Fundus camera: zeiss
Shooting center: fovea
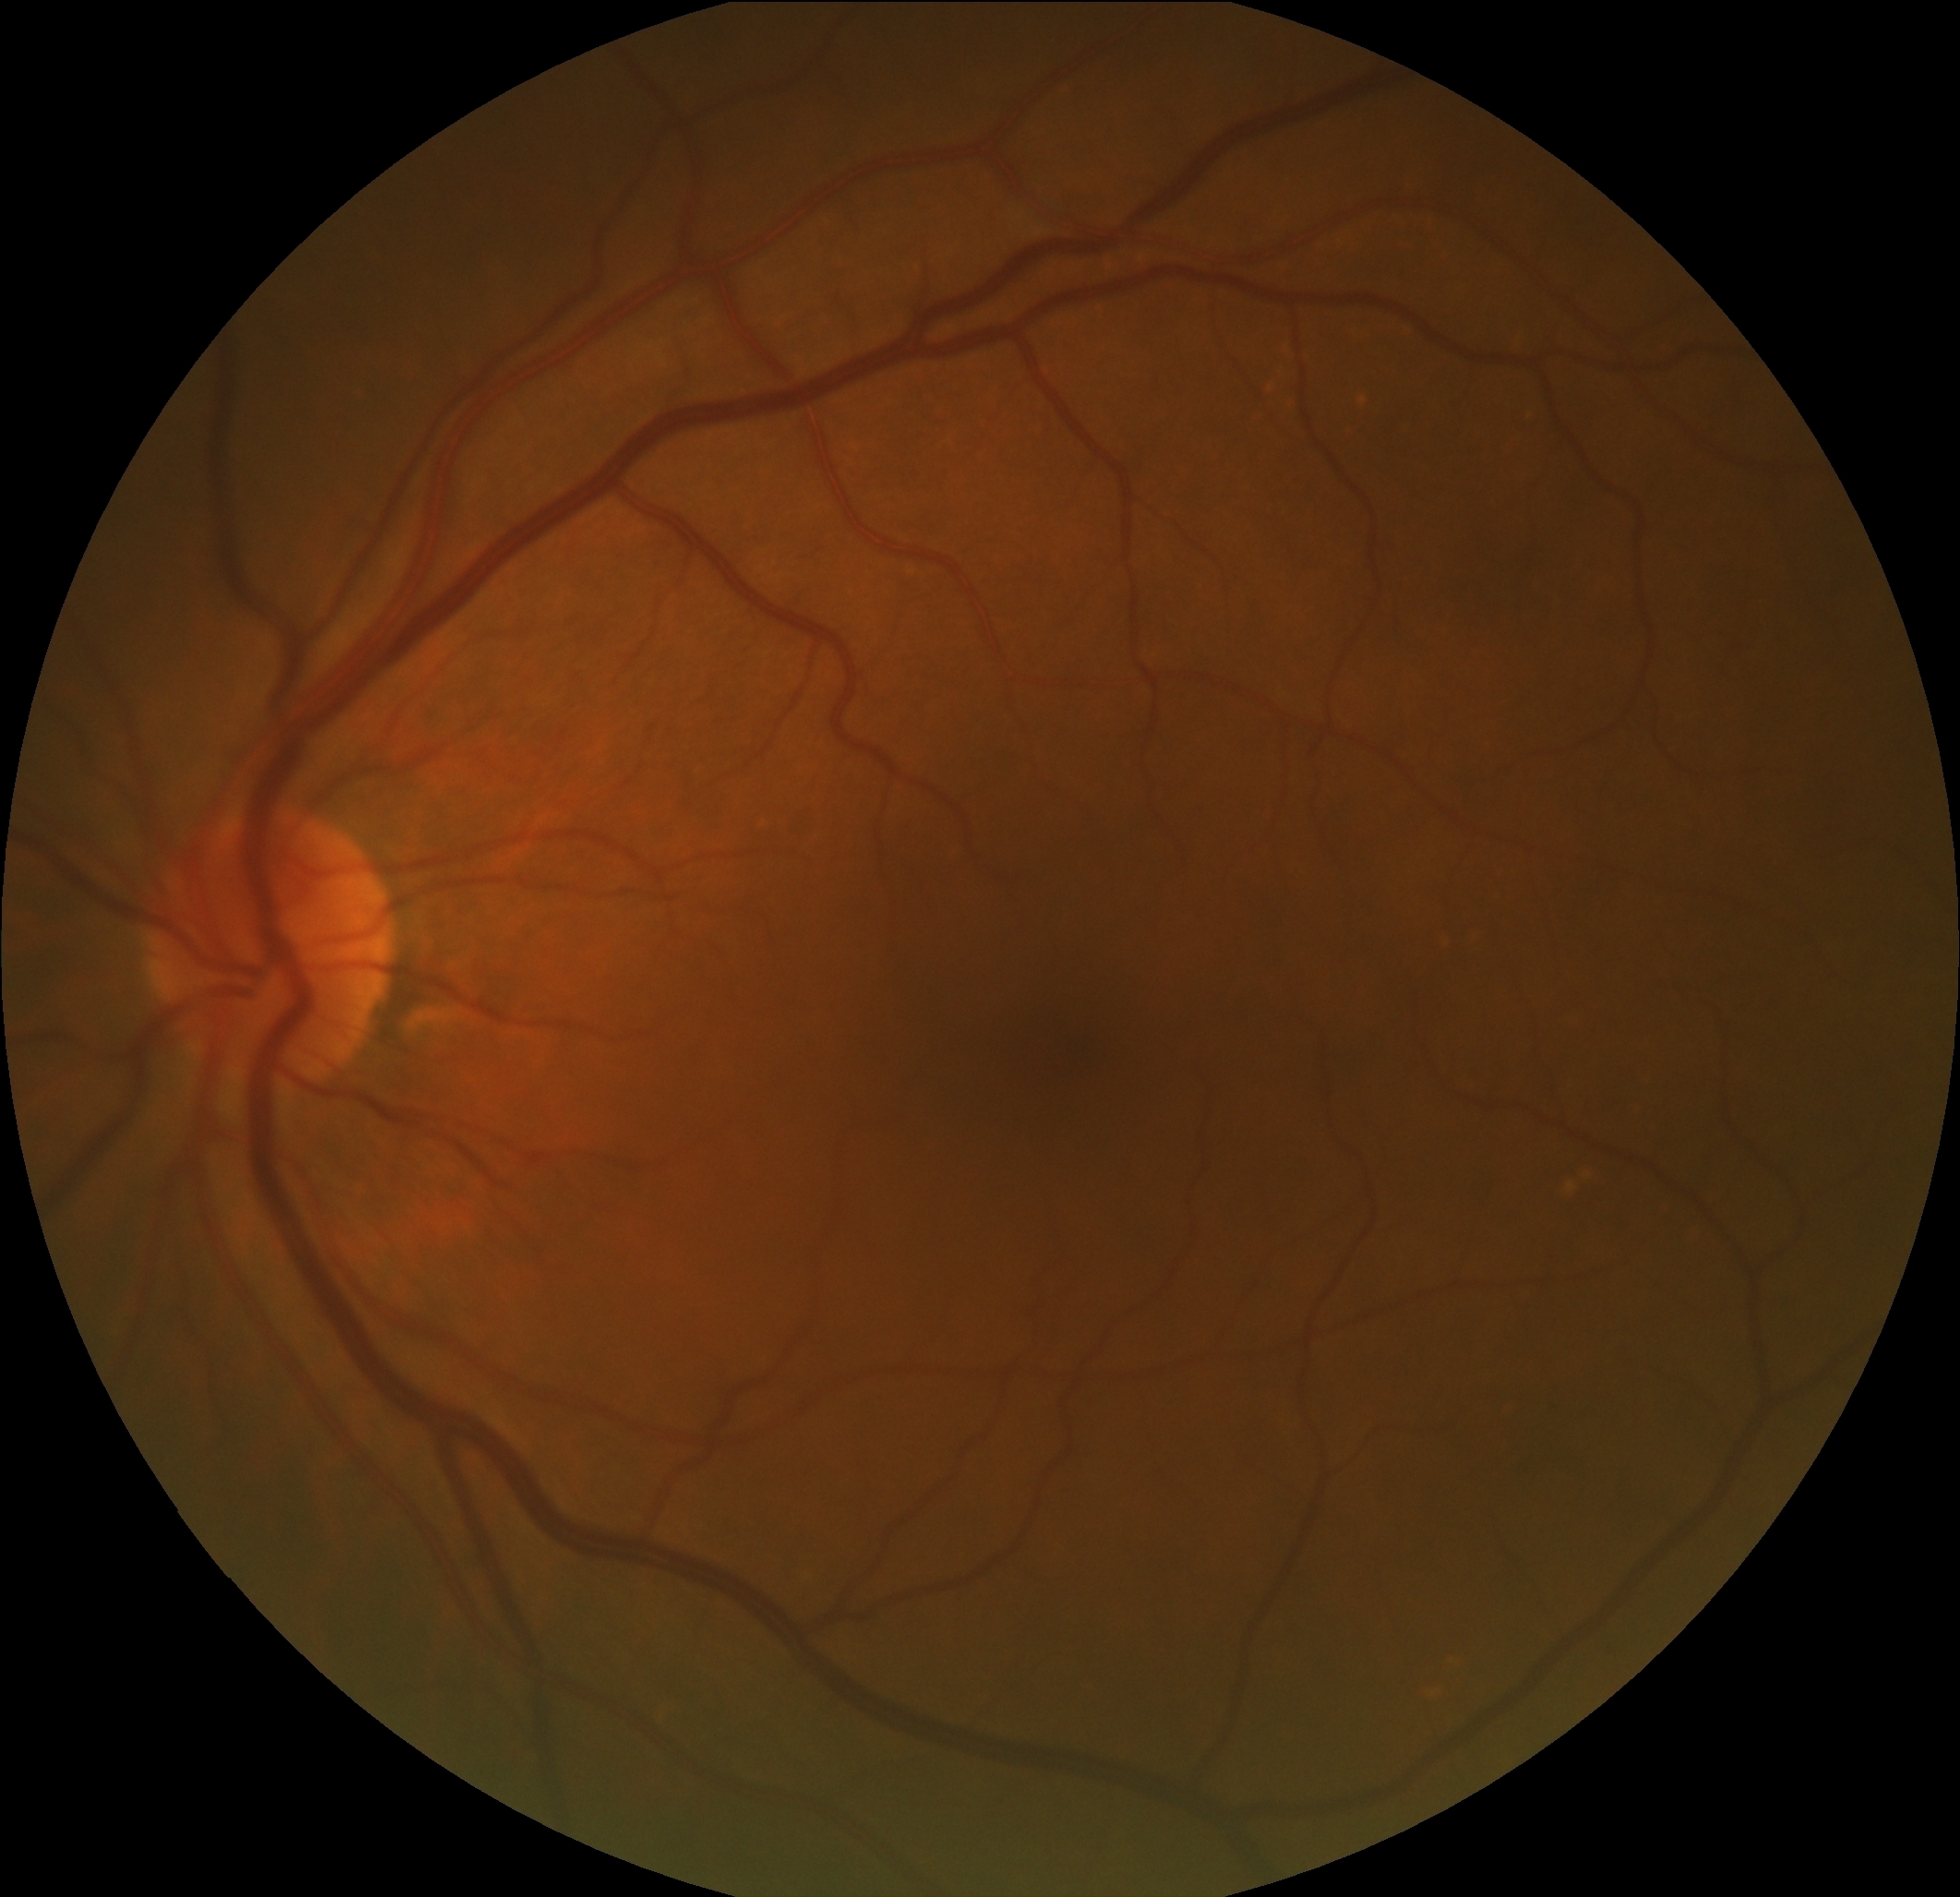
Pathologic myopia: no
Patchy retinal atrophy: absent
Retinal detachment: absent